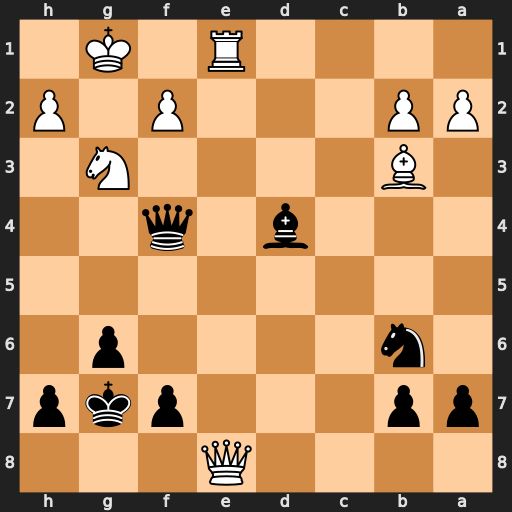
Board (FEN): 4Q3/pp3pkp/1n4p1/8/3b1q2/1B4N1/PP3P1P/4R1K1
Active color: b
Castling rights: -
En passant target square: -
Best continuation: Qxf2+ Kh1 Qf3#